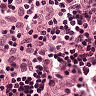
Metastatic tissue present: no